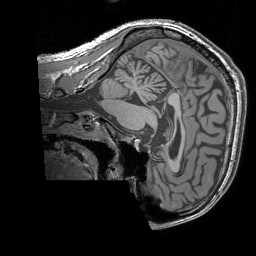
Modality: T1w
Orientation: sagittal
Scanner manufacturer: siemens
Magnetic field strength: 3 T
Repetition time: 1.83 s
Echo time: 0.00303 s